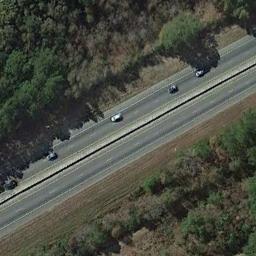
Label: freeway